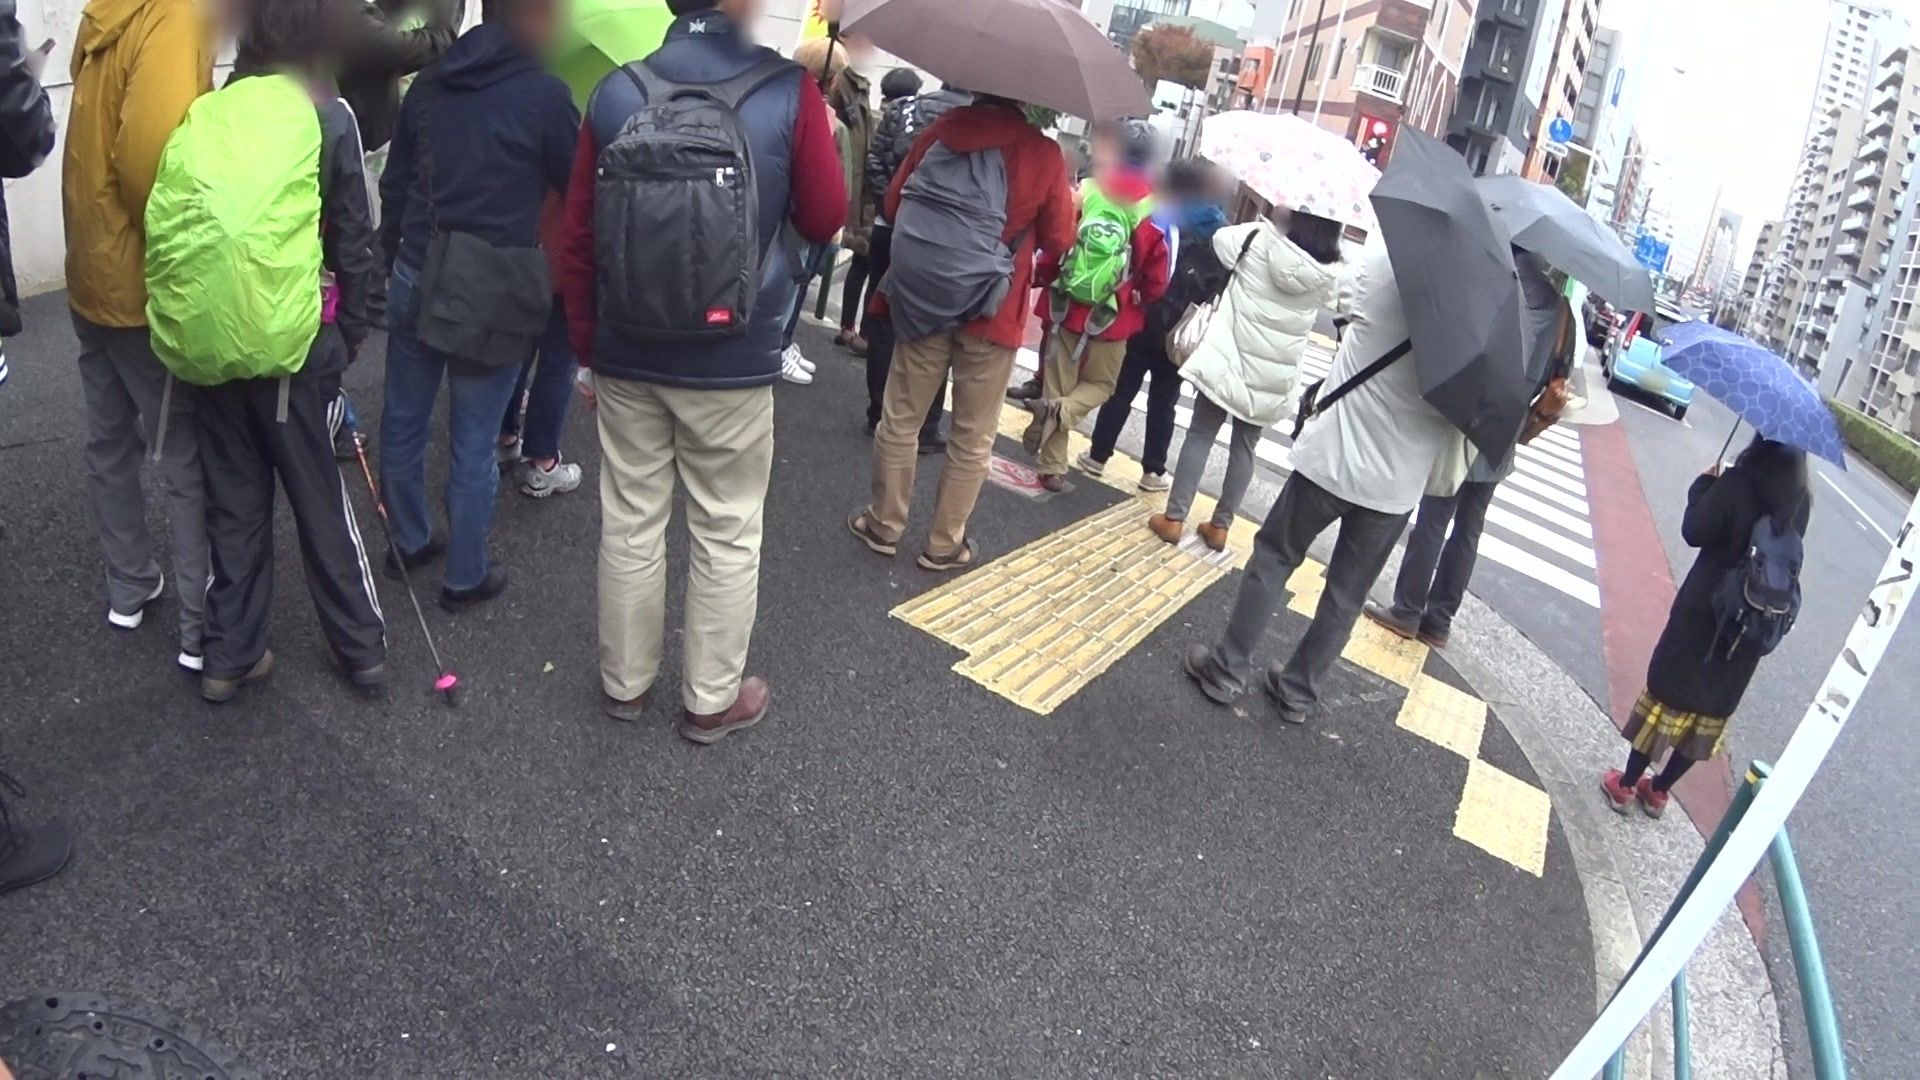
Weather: clear
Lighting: day
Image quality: good
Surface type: walking surface
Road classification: steps, residential
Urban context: urban centre
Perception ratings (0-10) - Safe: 0.29, Lively: 7, Beautiful: 2.95, Boring: 1.35, Depressing: 5.92, Wealthy: 1.57